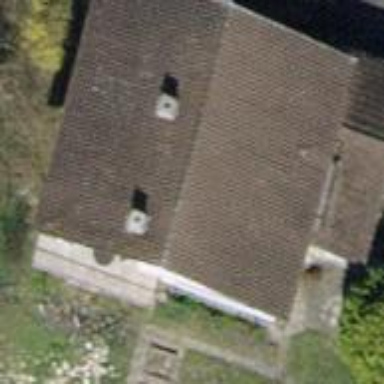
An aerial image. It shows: Detached building with gabled roof.